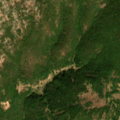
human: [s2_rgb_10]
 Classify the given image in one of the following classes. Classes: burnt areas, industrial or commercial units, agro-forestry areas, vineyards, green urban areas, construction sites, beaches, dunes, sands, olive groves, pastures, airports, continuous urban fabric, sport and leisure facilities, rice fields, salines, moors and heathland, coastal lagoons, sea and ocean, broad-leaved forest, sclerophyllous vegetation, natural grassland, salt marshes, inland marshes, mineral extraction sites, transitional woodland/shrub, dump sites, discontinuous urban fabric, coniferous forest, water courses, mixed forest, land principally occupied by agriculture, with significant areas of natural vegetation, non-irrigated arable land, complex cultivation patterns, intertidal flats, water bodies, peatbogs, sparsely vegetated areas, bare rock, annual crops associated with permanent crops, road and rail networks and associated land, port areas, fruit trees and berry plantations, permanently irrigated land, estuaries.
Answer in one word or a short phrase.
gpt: broad-leaved forest, transitional woodland/shrub